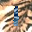
Label: 1